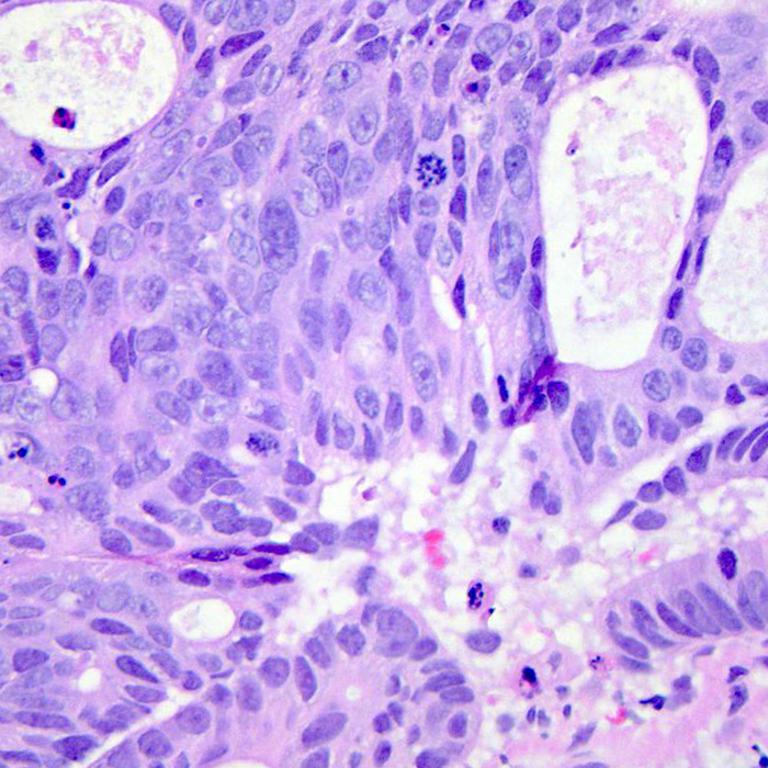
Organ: colon
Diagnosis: adenocarcinomas